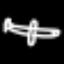
Label: airplane